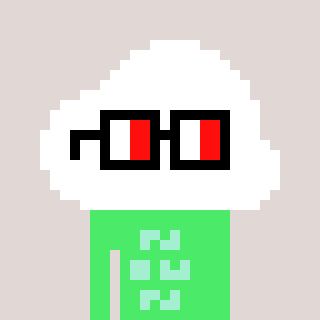
a pixel art character with square glasses with black frames and red eyes, a cloud-shaped head and a teal-colored body on a warm background